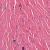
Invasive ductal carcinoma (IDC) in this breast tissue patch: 0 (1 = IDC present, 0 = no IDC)